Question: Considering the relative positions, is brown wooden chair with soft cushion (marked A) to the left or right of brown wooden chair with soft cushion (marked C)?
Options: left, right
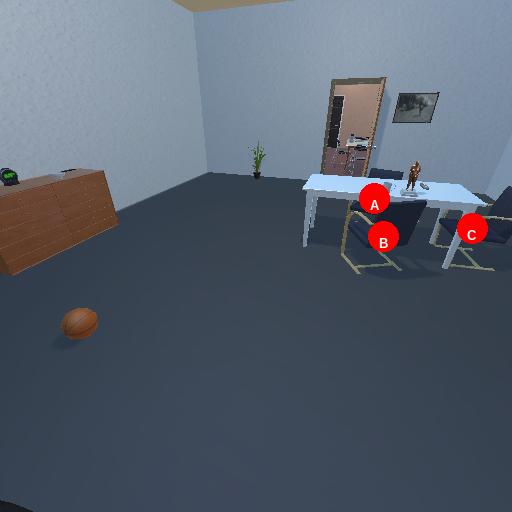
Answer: left